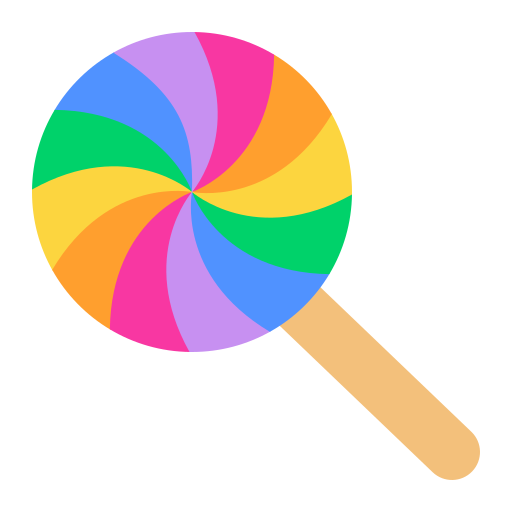
lollipop flat